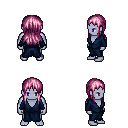
a pixel art fantasy rpg character, male body template, dark elf, purple skin, blue robe, white pants, pink unkempt hairstyle, four views (front, back, left, right), 2x2 character sprite sheet, small pixel art, hard edges, no anti-aliasing